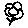
Label: flower